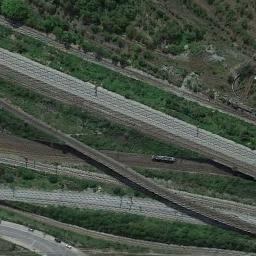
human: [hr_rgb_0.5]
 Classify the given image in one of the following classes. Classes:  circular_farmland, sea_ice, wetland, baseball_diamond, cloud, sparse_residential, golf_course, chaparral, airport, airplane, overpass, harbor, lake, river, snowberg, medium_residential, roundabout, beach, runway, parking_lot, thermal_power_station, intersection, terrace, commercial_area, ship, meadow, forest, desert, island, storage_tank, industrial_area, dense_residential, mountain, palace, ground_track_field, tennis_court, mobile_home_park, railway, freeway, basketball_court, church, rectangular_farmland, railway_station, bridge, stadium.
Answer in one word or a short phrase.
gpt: railway